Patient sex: M
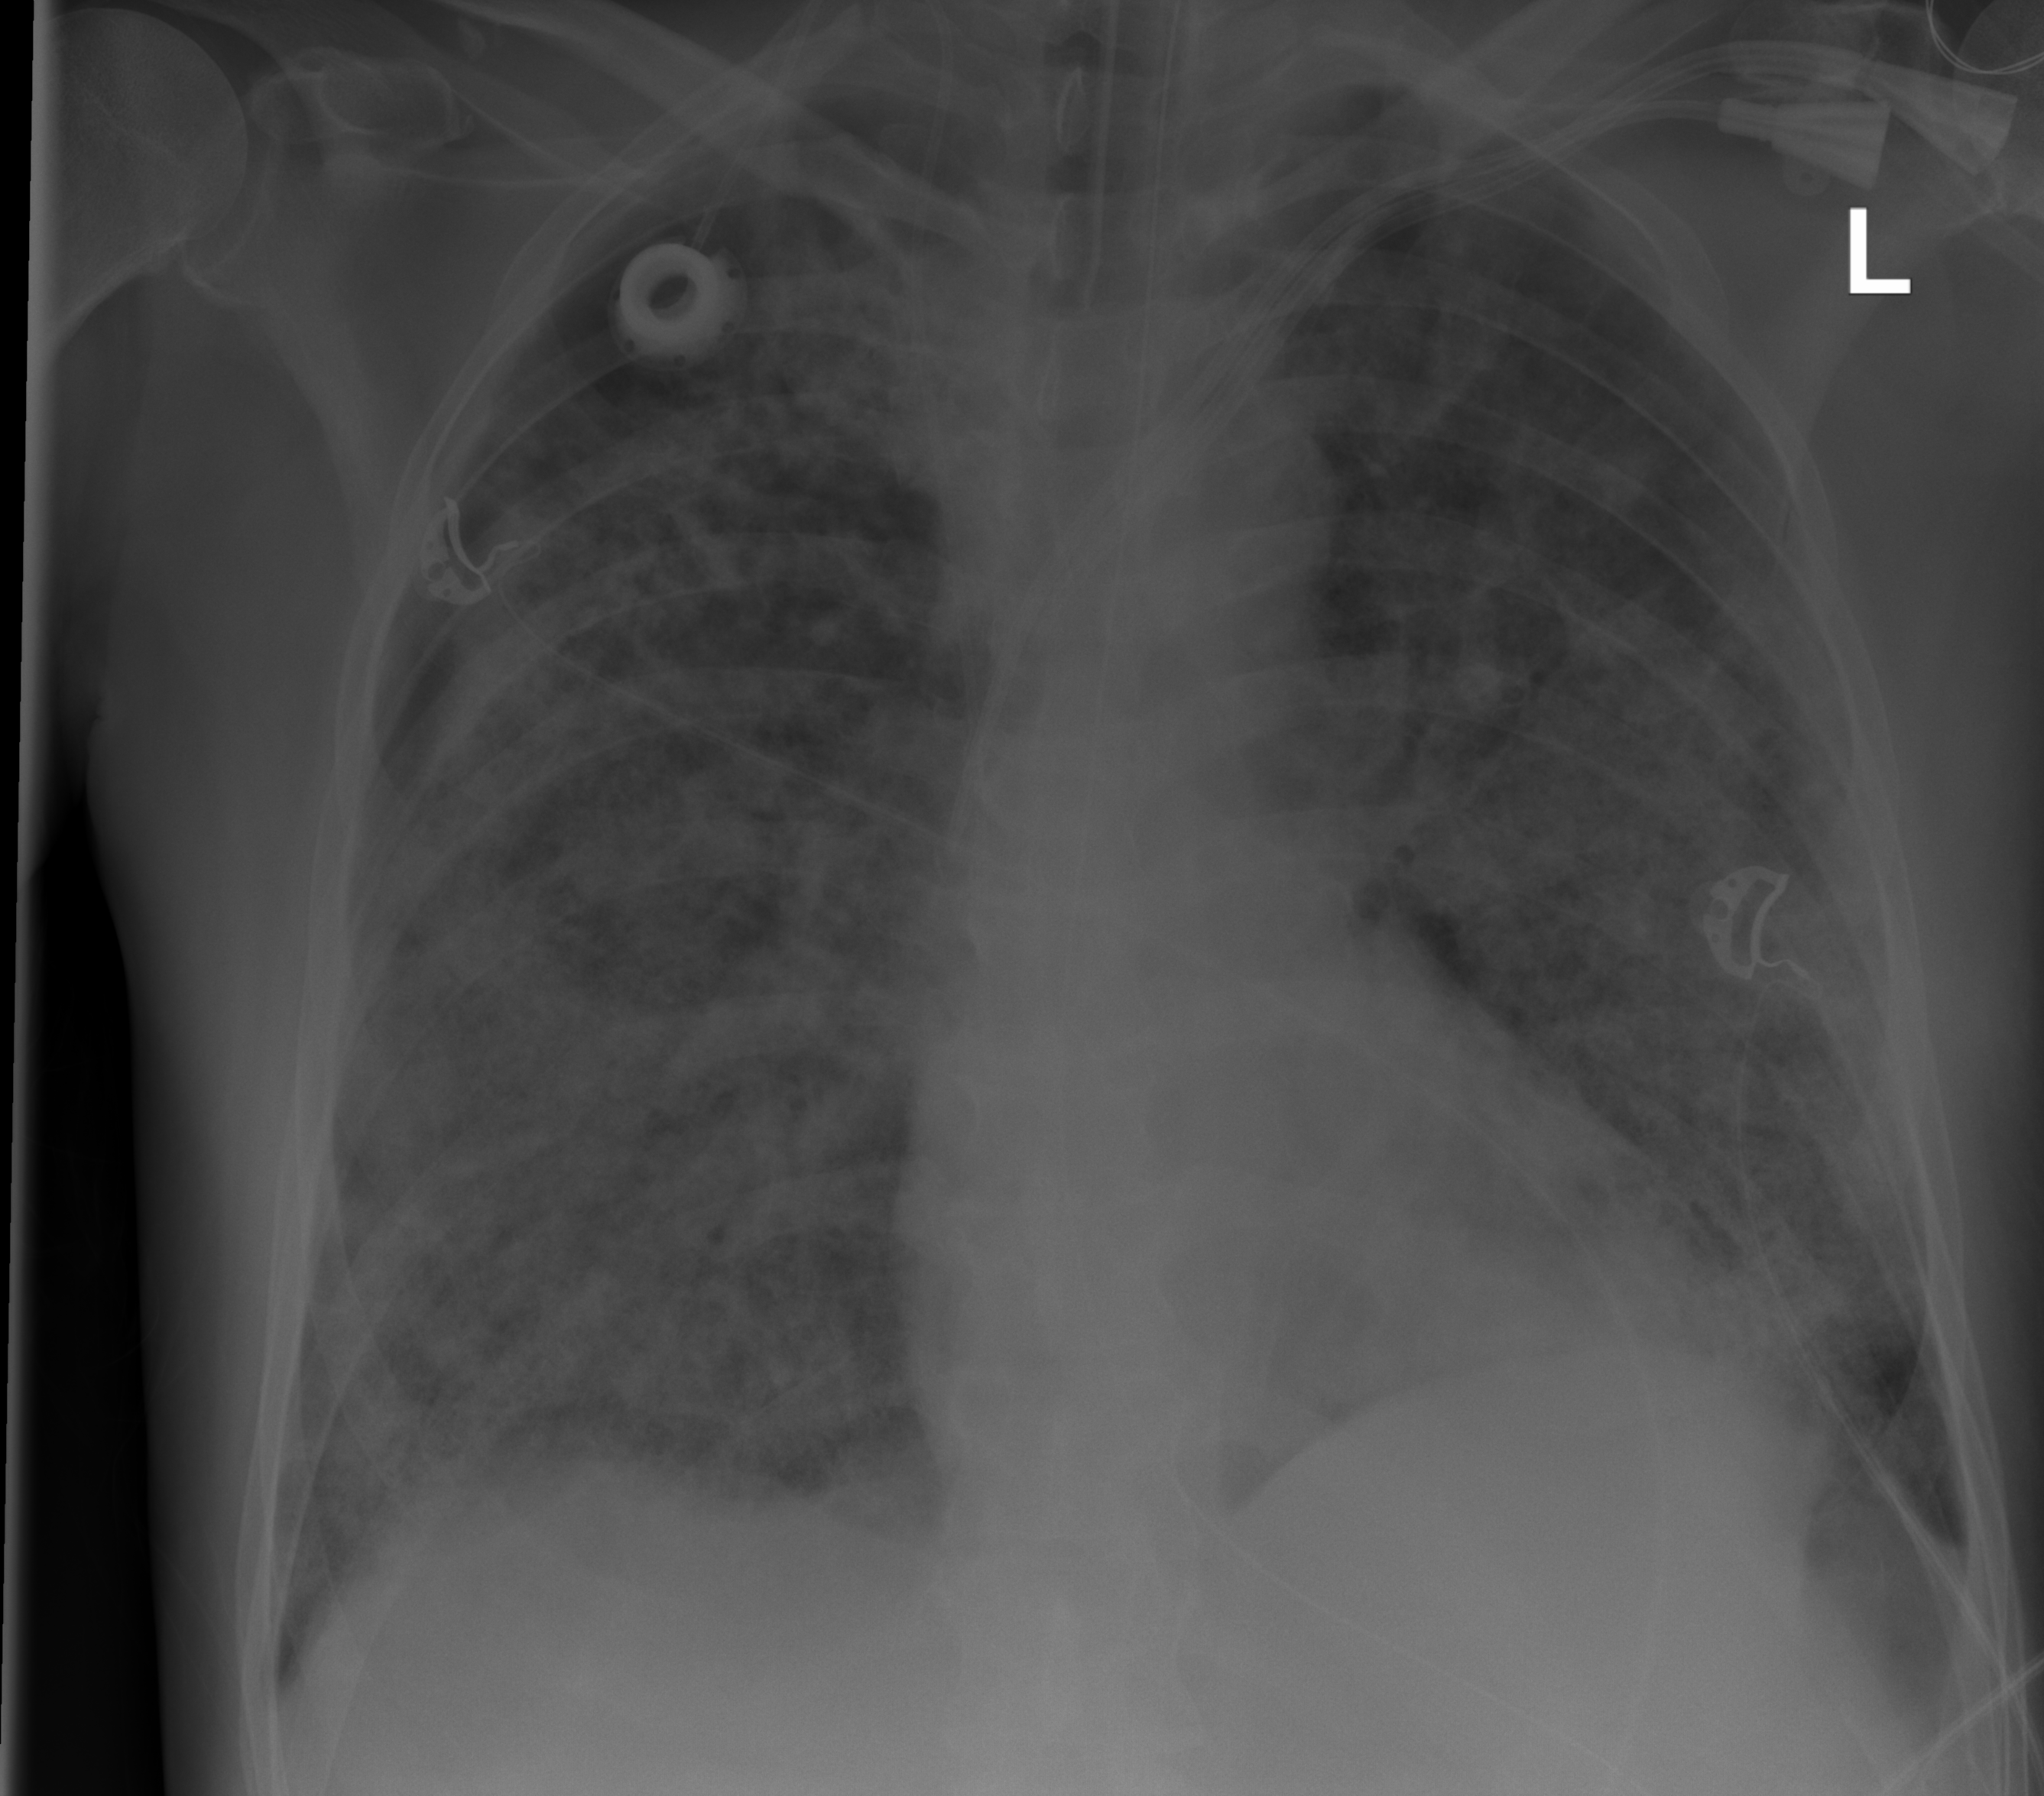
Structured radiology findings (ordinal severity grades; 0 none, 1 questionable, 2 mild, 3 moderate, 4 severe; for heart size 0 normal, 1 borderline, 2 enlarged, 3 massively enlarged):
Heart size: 1
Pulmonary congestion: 0
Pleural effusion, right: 0
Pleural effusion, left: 0
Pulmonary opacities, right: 3
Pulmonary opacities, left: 3
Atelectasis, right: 0
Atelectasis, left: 0